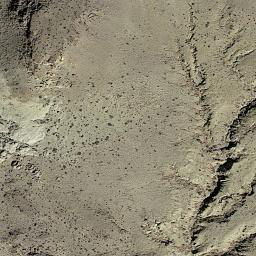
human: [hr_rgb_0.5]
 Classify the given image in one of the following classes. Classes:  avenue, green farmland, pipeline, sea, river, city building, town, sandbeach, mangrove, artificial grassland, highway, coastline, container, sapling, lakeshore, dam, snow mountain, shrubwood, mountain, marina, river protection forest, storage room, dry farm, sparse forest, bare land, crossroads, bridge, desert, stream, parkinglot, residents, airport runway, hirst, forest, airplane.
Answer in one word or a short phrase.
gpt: bare land